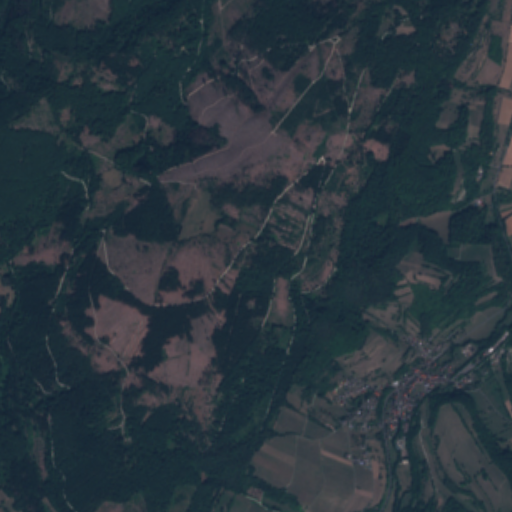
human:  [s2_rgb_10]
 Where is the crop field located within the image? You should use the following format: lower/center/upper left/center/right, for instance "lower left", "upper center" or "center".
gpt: The crop field is located in the right of the image.
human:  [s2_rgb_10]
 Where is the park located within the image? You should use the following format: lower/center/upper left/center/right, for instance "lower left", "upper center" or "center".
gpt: The park is located in the lower right of the image.
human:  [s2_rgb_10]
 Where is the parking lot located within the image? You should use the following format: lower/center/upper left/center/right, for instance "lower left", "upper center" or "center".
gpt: The parking lot is located in the lower right of the image.
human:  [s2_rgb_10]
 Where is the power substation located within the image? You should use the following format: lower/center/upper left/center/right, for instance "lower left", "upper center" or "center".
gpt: The power substation is located in the center right of the image.
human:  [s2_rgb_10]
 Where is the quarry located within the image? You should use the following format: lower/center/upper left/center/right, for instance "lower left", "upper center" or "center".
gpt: The quarry is located in the lower right of the image.
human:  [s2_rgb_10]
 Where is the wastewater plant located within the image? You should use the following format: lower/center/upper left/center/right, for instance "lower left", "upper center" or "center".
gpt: The wastewater plant is located in the lower right of the image.
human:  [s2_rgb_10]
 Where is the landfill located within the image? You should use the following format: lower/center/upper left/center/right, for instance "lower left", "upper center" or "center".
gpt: There is no landfill in the image.